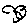
Label: bird